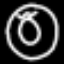
Label: donut